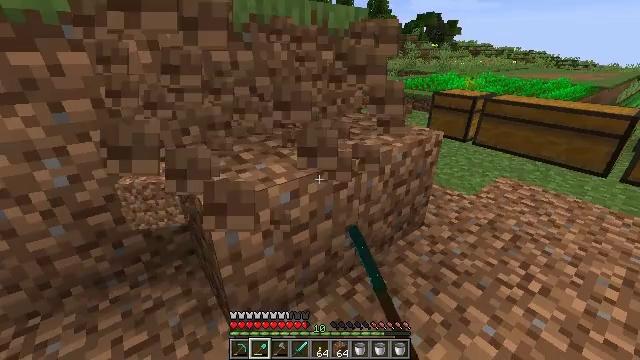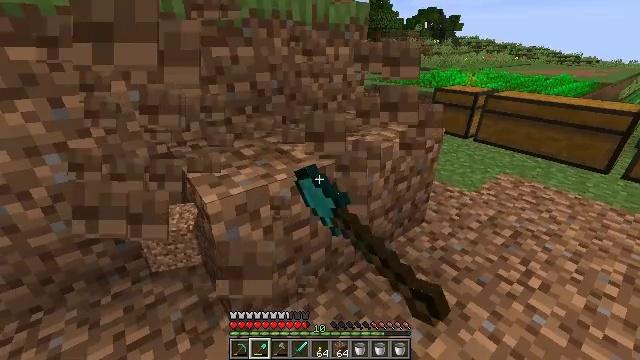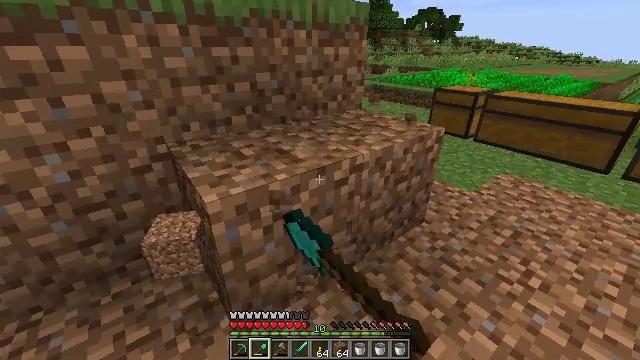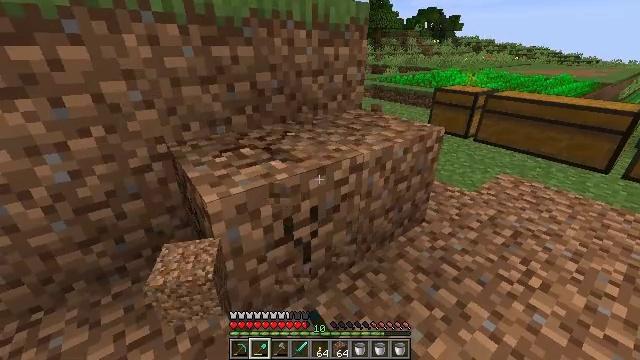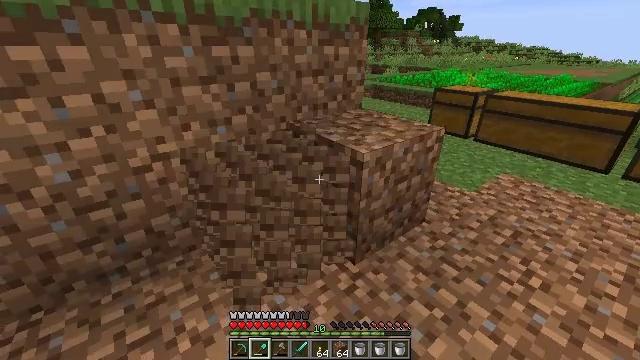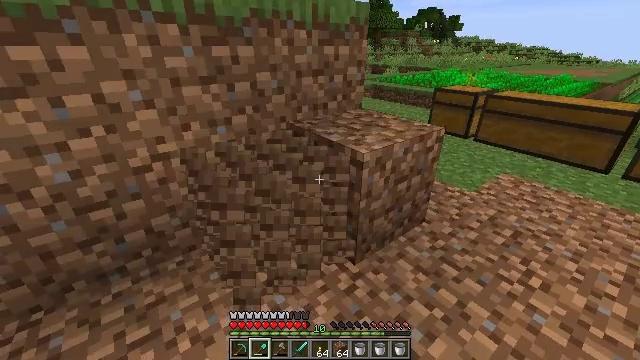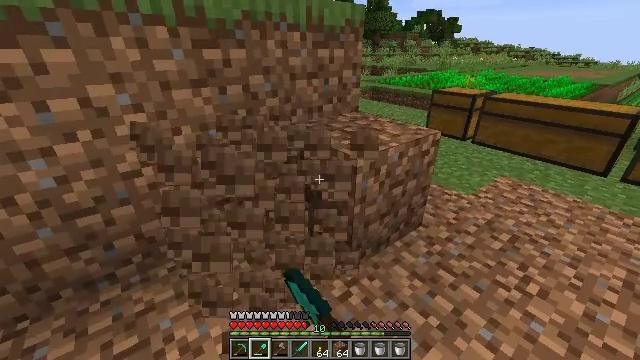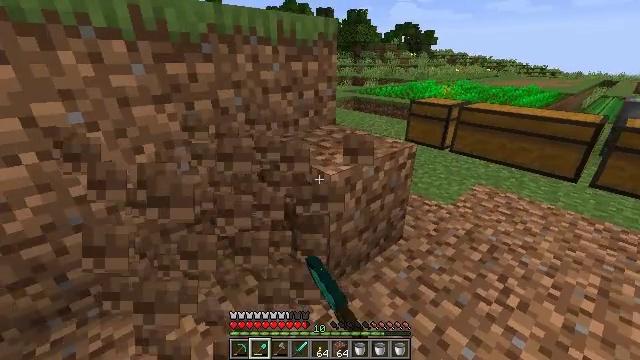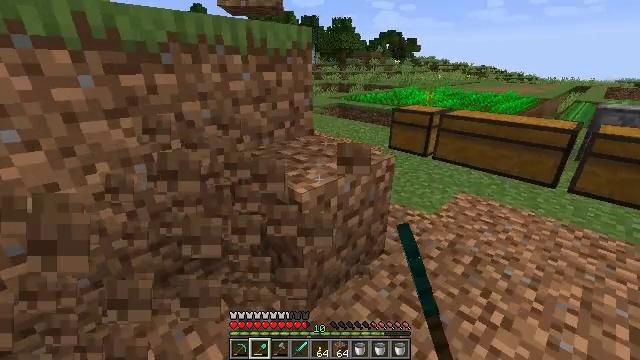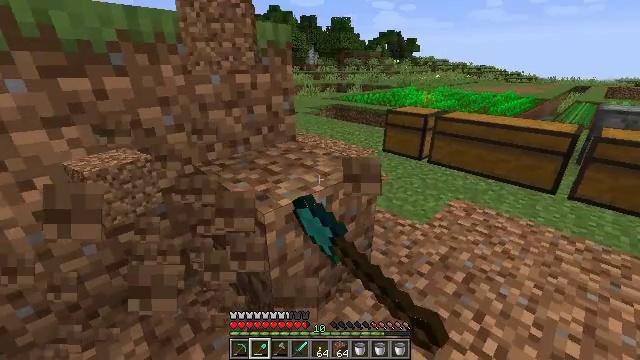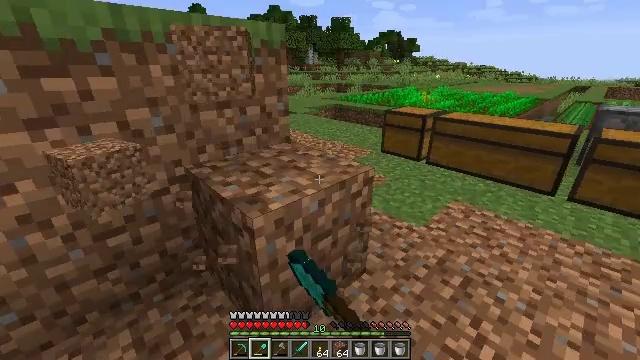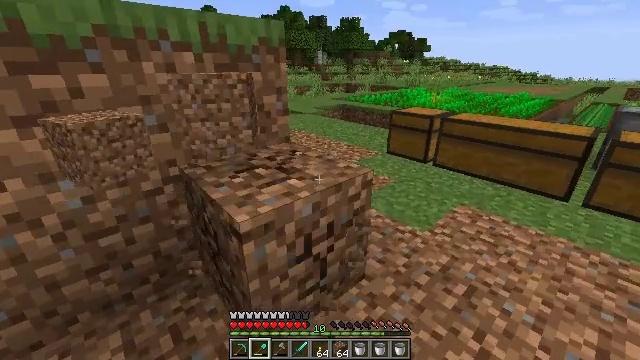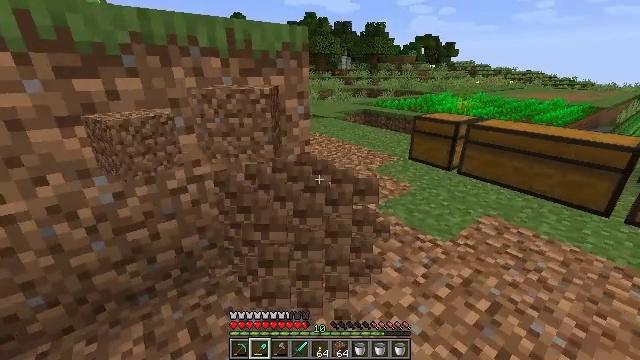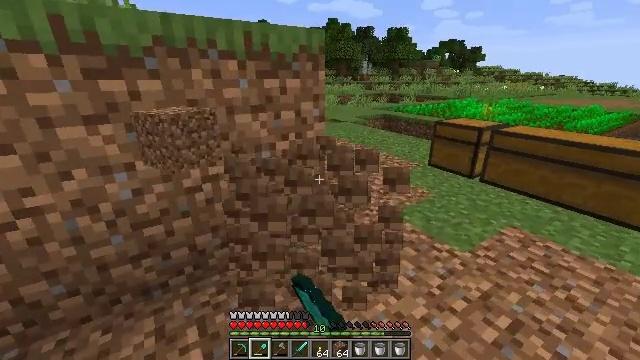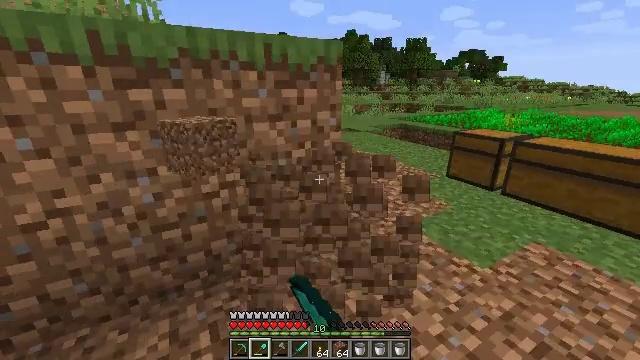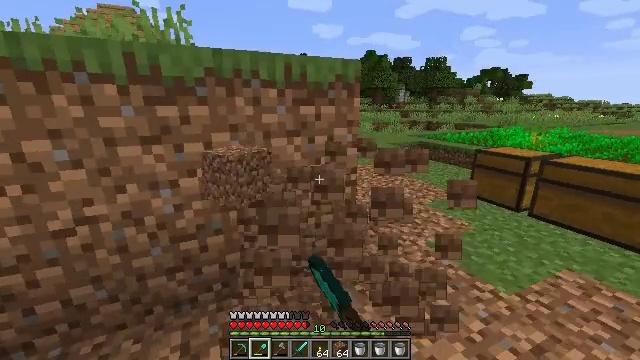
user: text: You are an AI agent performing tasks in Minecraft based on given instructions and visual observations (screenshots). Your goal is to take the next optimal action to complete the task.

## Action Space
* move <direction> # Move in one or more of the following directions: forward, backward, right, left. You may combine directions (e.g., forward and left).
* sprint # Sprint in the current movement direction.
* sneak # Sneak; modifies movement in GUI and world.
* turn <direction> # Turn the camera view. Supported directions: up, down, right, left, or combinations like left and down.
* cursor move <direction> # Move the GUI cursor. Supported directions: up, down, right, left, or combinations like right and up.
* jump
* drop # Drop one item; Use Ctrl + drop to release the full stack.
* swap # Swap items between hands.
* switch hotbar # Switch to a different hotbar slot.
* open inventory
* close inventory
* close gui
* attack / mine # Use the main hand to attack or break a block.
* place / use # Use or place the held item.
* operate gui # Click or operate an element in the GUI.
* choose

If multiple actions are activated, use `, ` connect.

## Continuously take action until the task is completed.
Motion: motion action
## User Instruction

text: Collect dirt by holding left button.
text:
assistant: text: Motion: attack / mine
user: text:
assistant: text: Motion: attack / mine
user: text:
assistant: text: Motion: attack / mine
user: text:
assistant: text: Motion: attack / mine
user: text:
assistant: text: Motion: attack / mine
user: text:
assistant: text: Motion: move forward and move right, attack / mine
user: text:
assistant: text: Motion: move forward and move right, turn right and up, attack / mine
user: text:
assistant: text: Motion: move forward and move right, turn right and up, attack / mine
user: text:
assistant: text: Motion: move forward and move right, attack / mine
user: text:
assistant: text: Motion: attack / mine
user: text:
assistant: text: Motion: turn left, attack / mine
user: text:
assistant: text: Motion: turn left, attack / mine
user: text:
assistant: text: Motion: turn left, attack / mine
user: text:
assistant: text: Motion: turn left and up, attack / mine
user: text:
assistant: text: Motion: turn left and up, attack / mine
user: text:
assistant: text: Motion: move forward and move right, turn left and up, attack / mine
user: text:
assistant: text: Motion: attack / mine